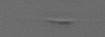
Label: Cylindrotheca_morphotype1